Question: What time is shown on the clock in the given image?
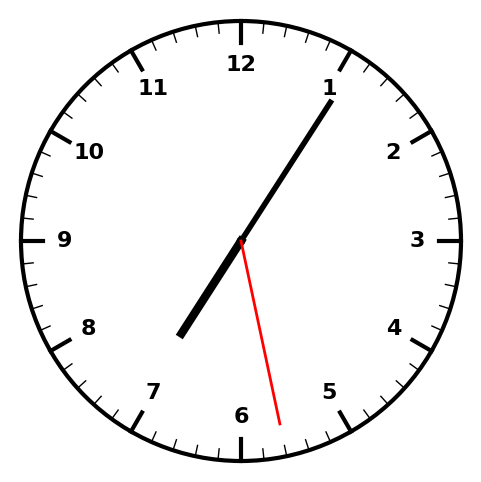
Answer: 07:05:28